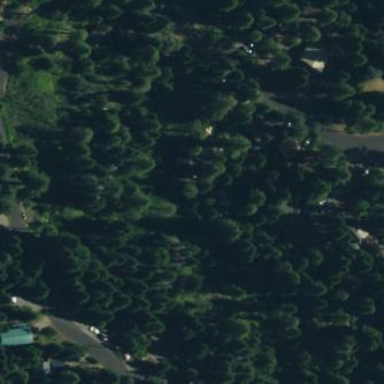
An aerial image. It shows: Evergreen forest with needle-leaved trees.